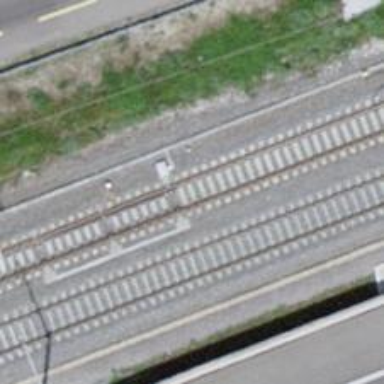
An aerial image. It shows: Railway switch.